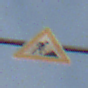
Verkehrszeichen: Arbeitsstelle
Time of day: SunriseSunset
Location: Outdoor (Nature)
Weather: PartlyCloudy
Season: NotSpecified
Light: Natural